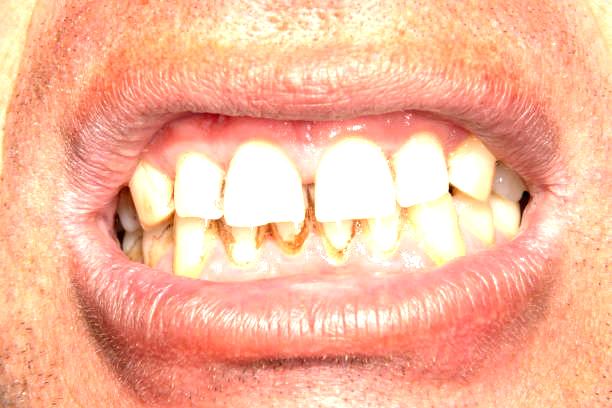
Condition: Calculus